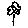
Label: flower